Question: I am new to matlab, and am trying to implement RungaKutta Method to solve Third Order simultaneous differential equations using ODE45. The below code has been written taking assistance through online available articles and papers. I am getting the following errors. Can someone please take a look?
The set of equations I am trying to solve are:
'''
function Y=freeconvect(eta,X,Pr,Le)
% X=(F0; F1; F2; Theta0; Theta1; Phi0; Phi1)
Nb=0;
Nt=0;
dF0deta=X(2);
df1deta=X(3);
dF2deta=((X(2))^2)-(X(1)*X(3));%-3*X(1)*X(3)+2*(X(2))^2-X(4);
dTheta0deta=X(5);
%dTheta1deta=((-1)*Pr)*((X(1)*X(5))+(Nb*X(7)*X(5))+(Nt*(X(7))^2));%-3*Pr*X(1)*X(5);
dPhi0deta=X(7);
dPhi1deta=(-1)*((Le*X(1)*X(5))+((Nt/Nb)*((-1)*Pr)*((X(1)*X(5))+(Nb*X(7)*X(5))+(Nt* (X(7))^2))));%-3*Pr*X(1)*X(5);
Y=[dF0deta; dF1deta; dF2deta; dTheta0deta; dPhi0deta; dPhi1deta];
'''
'''
% ODE45 Solver for freeconvect.m
Pr=10;
Le=10;
etaspan=[0 10] ;
Xinit=[0;1;1;1;1;1;1];
[Eta,X]=ode45(@freeconvect,etaspan,Xinit,Pr,Le);
plot(Eta,X);
'''
'''
>> Untitled3
Attempted to access X(7); index out of bounds because numel(X)=6.
Error in freeconvect (line 10)
dPhi0deta=X(7);
Error in odearguments (line 88)
f0 = feval(ode,t0,y0,args{:}); % ODE15I sets args{1} to yp0.
Error in ode45 (line 114)
[neq, tspan, ntspan, next, t0, tfinal, tdir, y0, f0, odeArgs, odeFcn, ...
Error in Untitled3 (line 10)
[Eta,X]=ode45(@freeconvect,etaspan,Xinit,Pr,Le);
'''
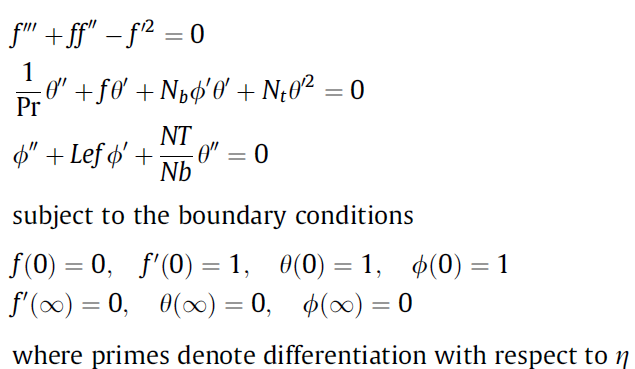
Answer: I don't think that 'ode45' is the right tool for this problem. 'ode45' is designed to solve <URL>.
The error you're getting is due to this line in your 'freeconvect' function:
'''
dPhi0deta=X(7);
'''
According to the comments at the top 'X(7)' is 'Phi1', but you've only specified 'Xinit' with six values.